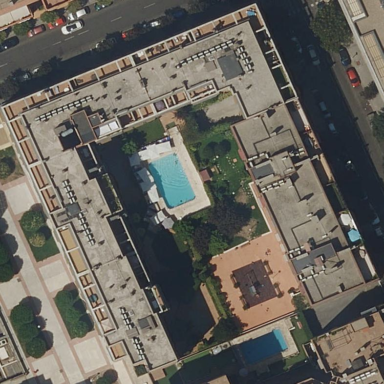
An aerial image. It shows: Residential building.